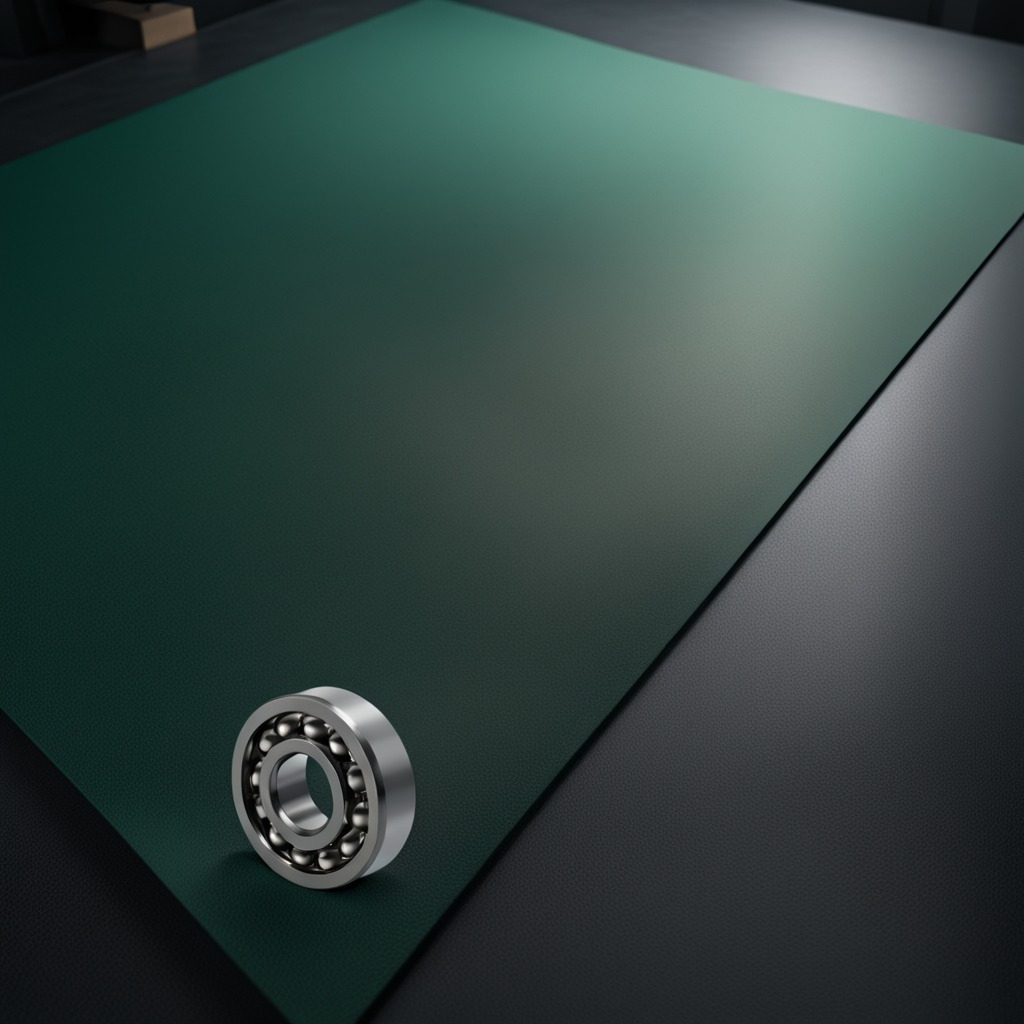
A metal ball bearing lies on the clean granite tabletop covered with a green rubber mat inside a workshop at night dim ambient light soft shadows worn but beneath the mat